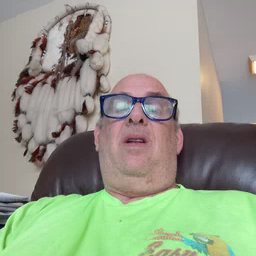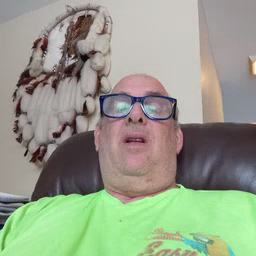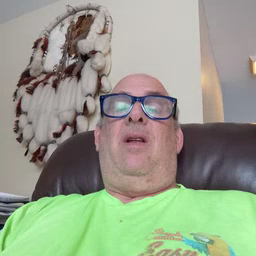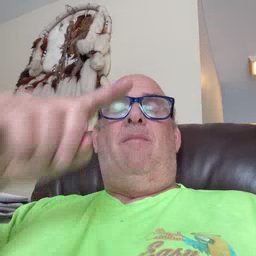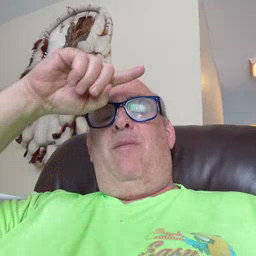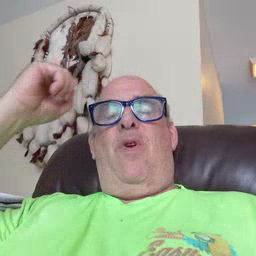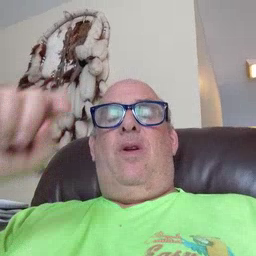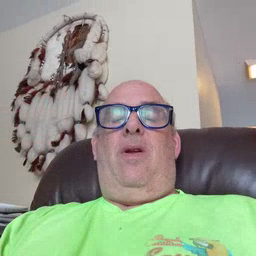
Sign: because